Field crop: tomato
Growth stage: 1
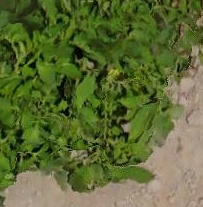
Species: tomato